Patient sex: M
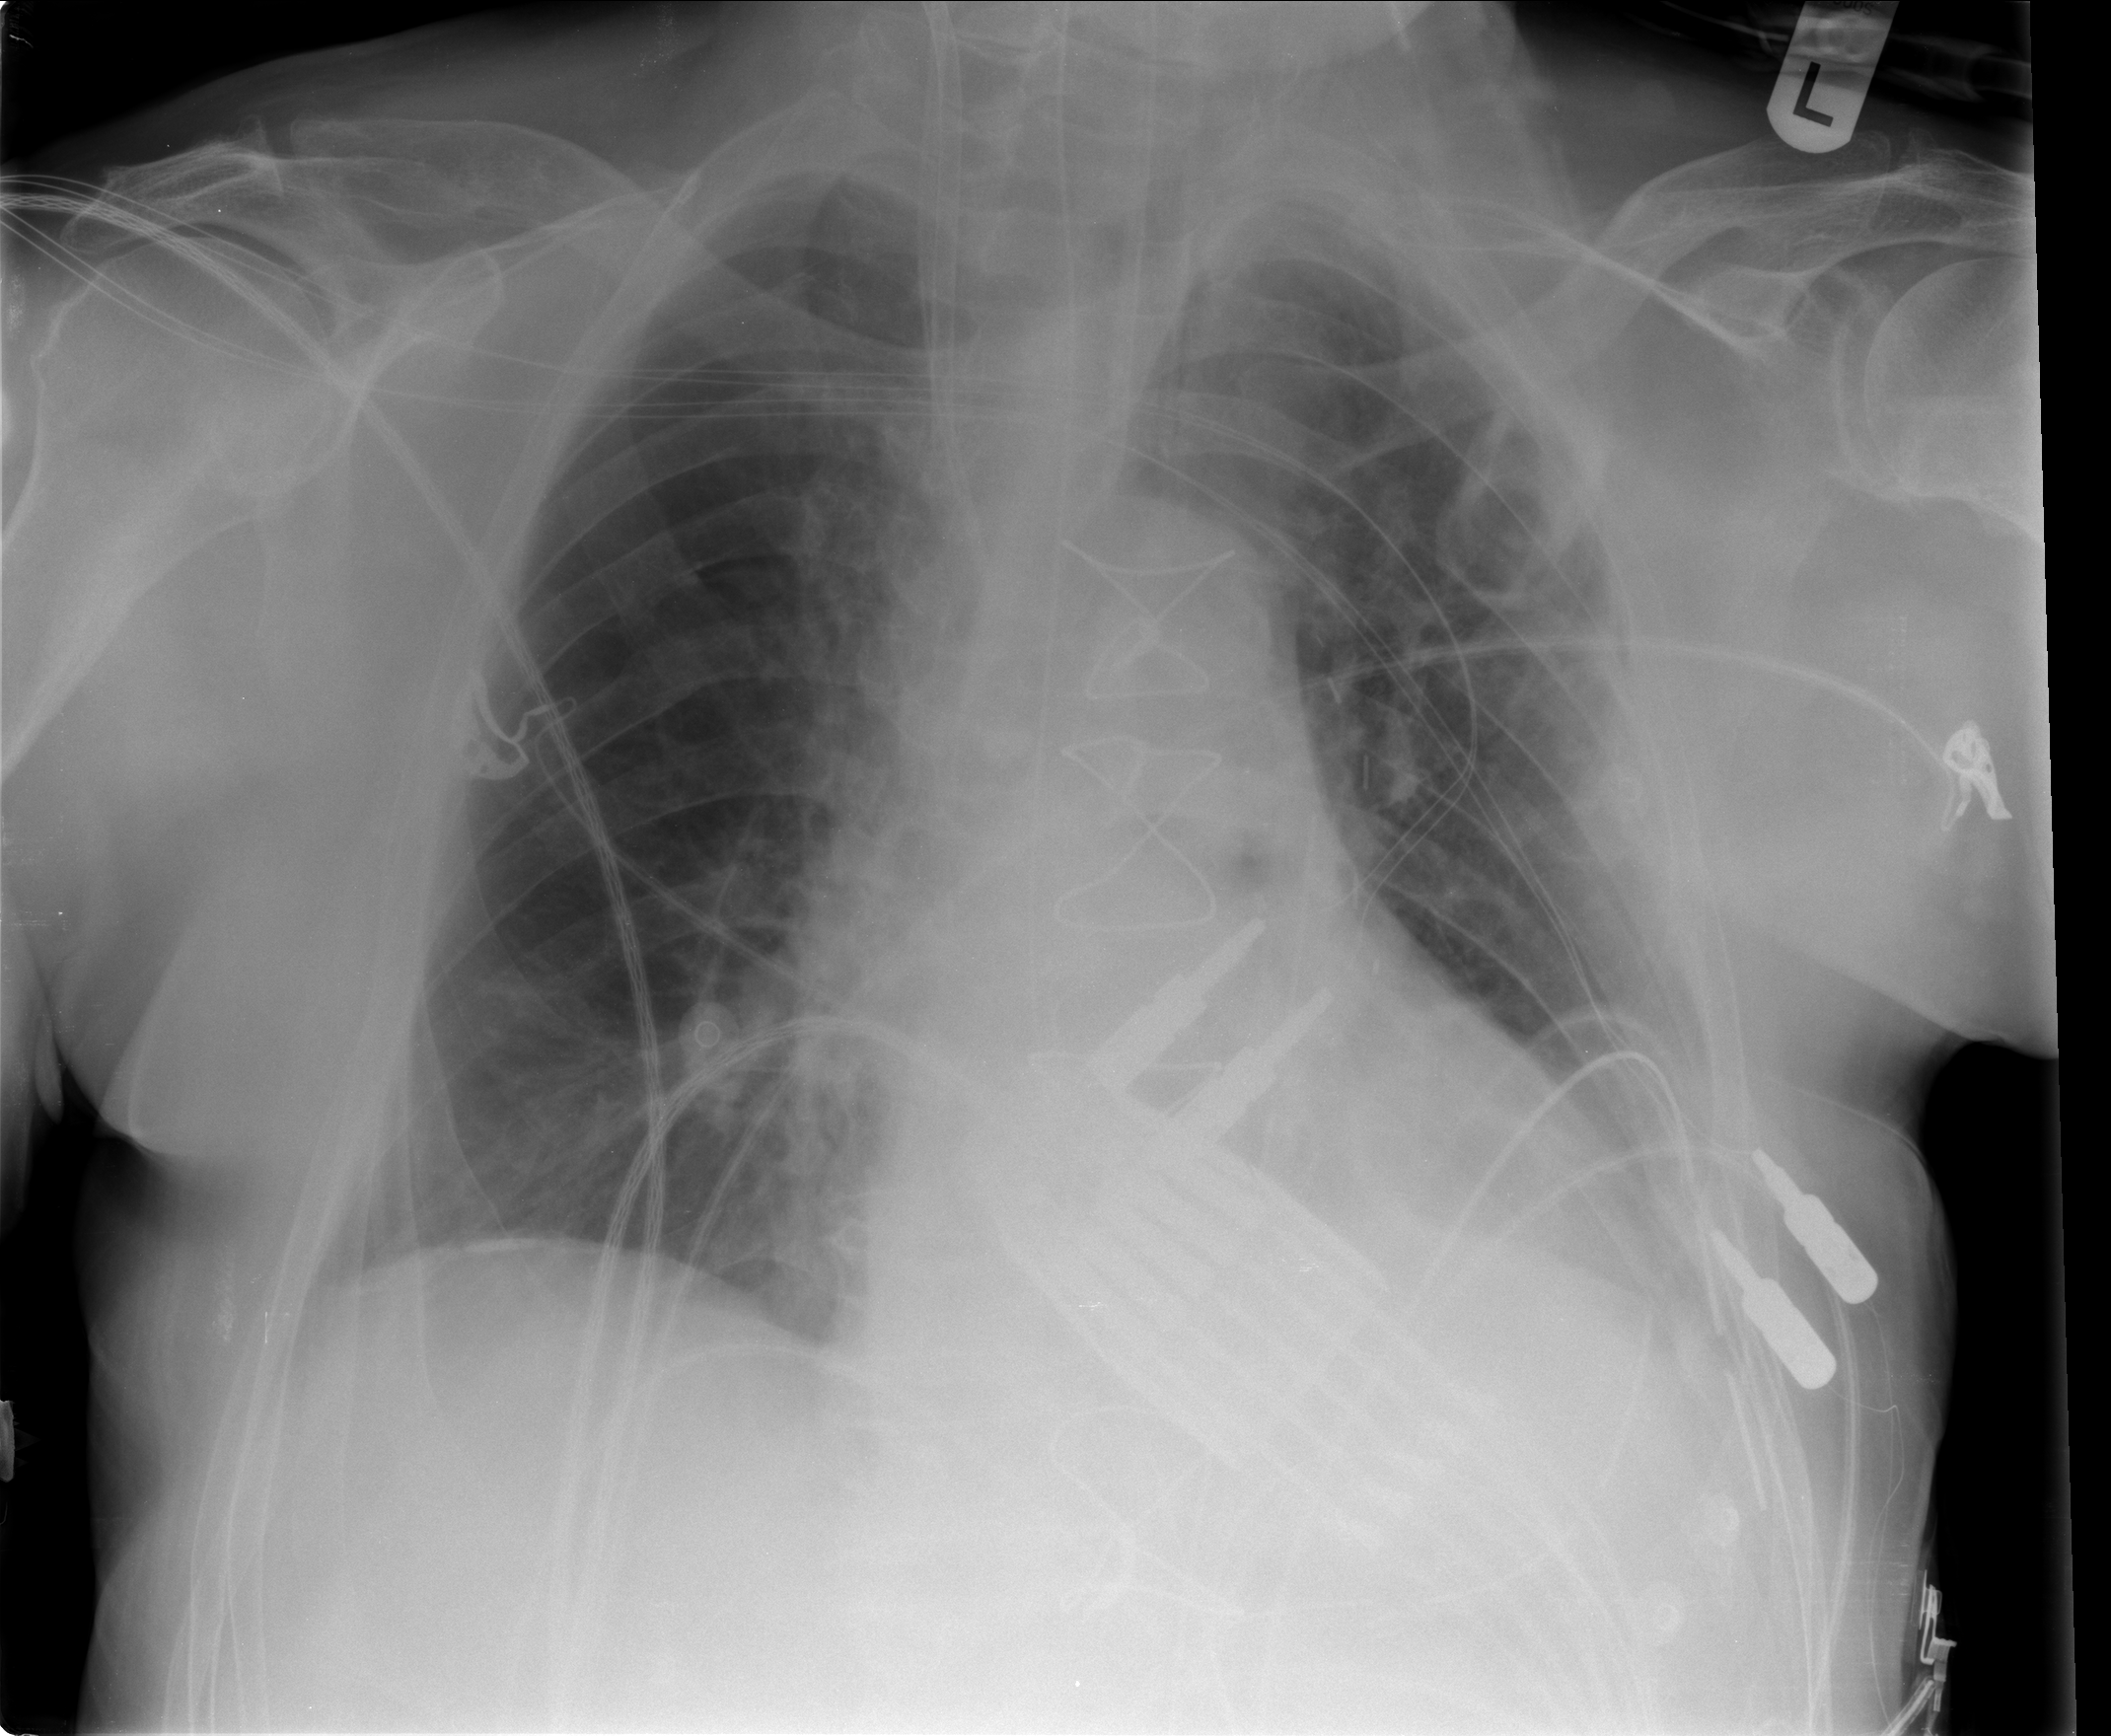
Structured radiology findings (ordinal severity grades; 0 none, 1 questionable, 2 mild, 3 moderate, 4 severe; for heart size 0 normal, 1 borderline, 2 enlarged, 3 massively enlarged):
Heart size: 2
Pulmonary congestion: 2
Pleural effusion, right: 0
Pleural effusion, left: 0
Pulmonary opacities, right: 0
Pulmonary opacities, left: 0
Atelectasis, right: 2
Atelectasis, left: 0